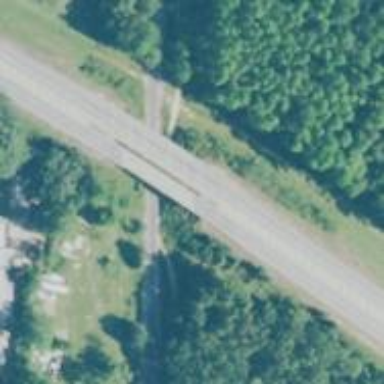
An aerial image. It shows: Primary highway bridge.